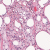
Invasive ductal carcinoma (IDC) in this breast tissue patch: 0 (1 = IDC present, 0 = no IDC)